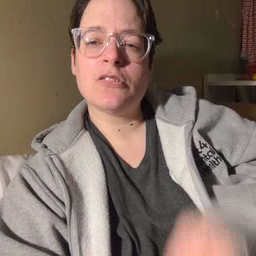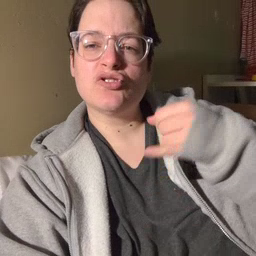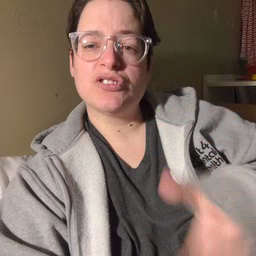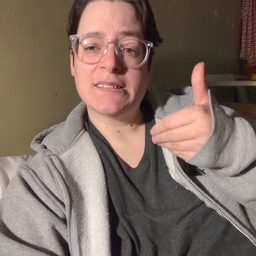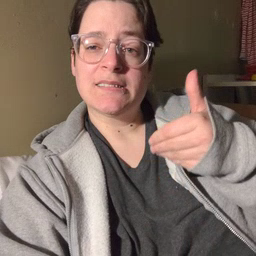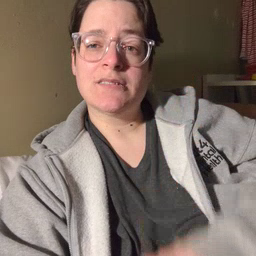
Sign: jeans